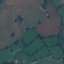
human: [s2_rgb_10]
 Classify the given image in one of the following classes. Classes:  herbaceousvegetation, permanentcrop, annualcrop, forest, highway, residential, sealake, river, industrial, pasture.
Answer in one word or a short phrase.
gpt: Pasture